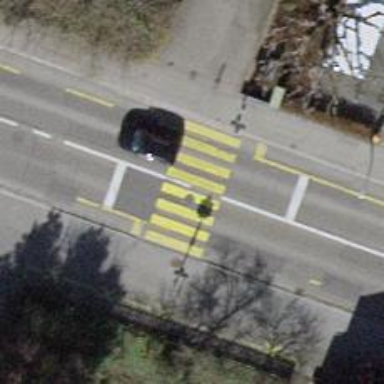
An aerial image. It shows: Crossing with zebra markings and traffic signals.